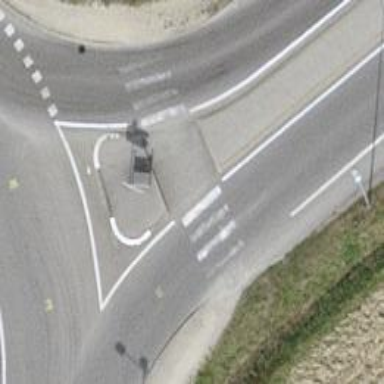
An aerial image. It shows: Marked crossing on the road.